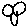
Label: circle